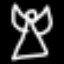
Label: angel